The image folds the raw vibration samples of a bearing signal into a 2-D grayscale square (signal-to-image encoding). Classify the bearing condition as one of: normal, inner_race, outer_race, ball.
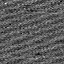
Answer: normal